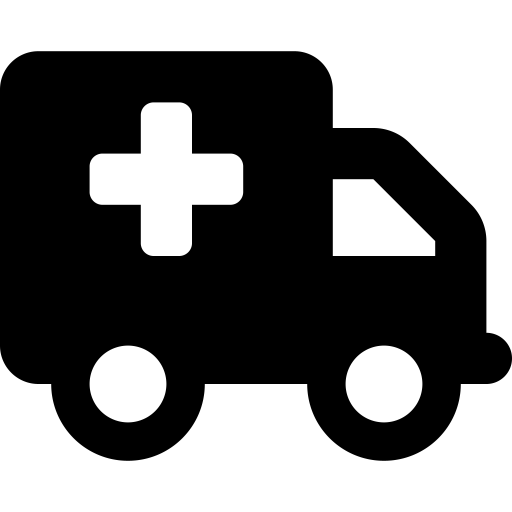
Tags: icon, FontAwesome, fa-icon, solid, truck, medical